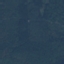
Label: Forest